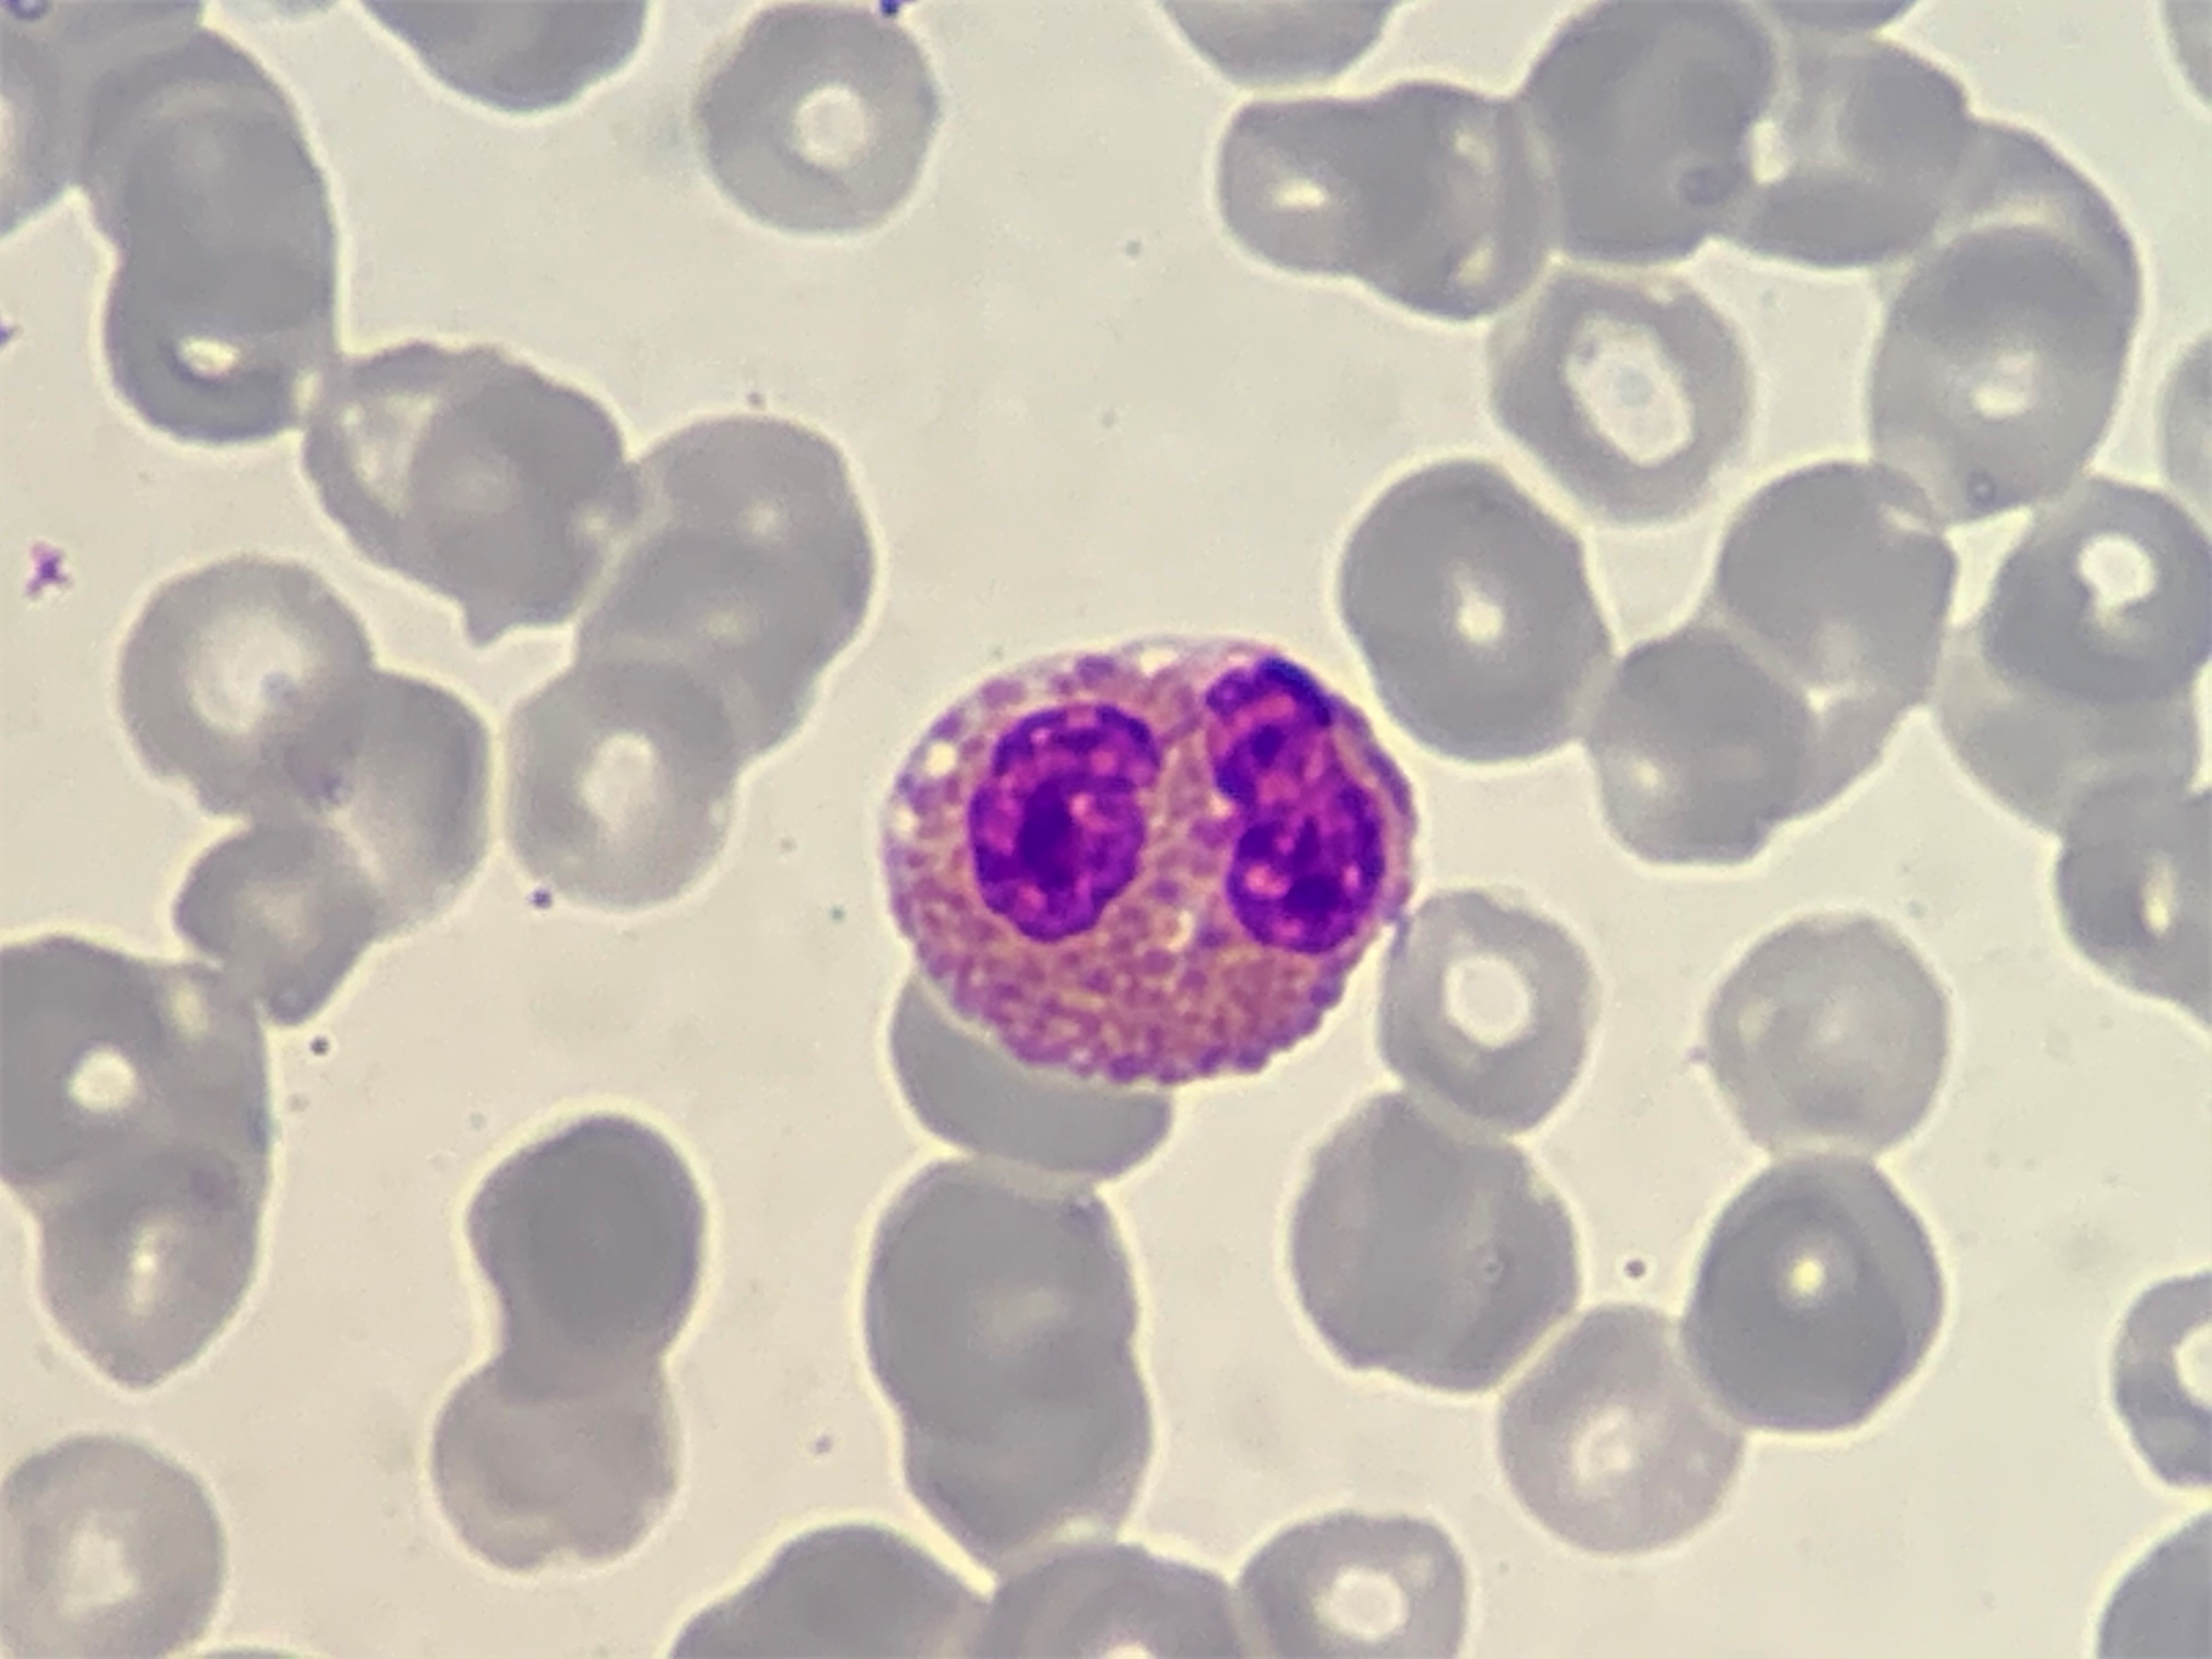
Cell type: EOSINOPHILS